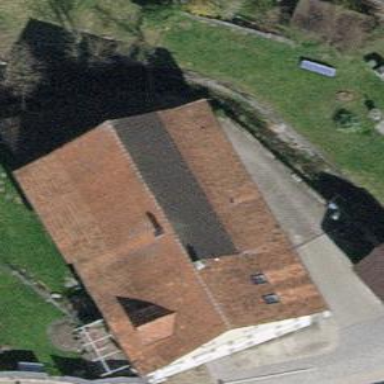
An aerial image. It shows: Terrace building.